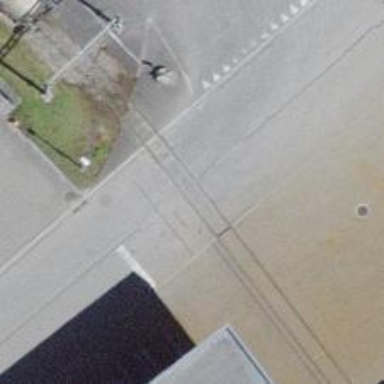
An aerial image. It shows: Railway level crossing.